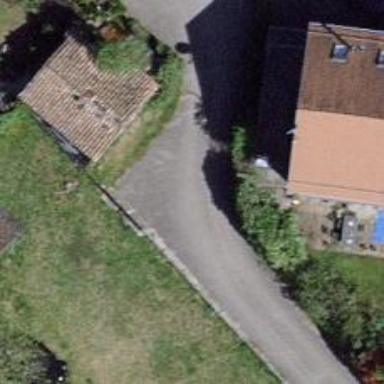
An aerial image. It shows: Alley classified as service road.